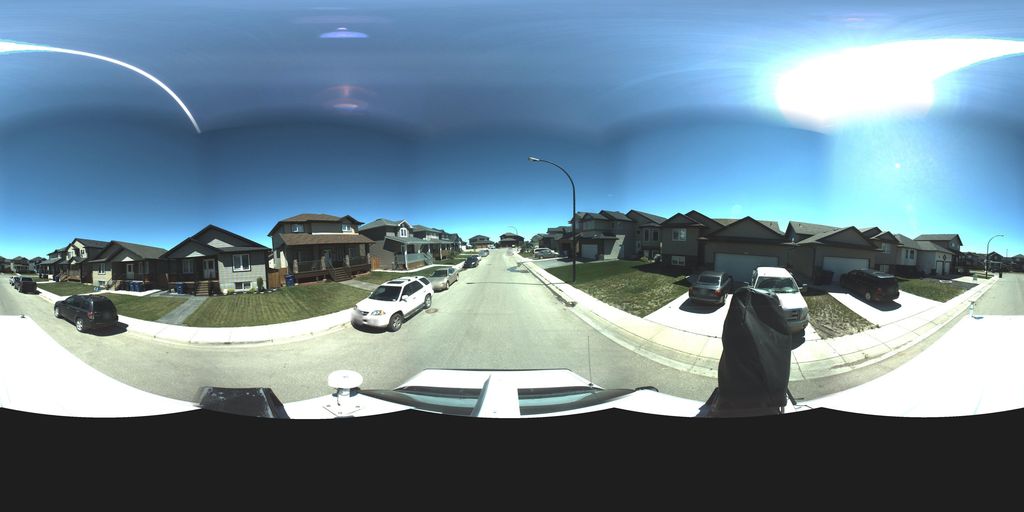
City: saskatoon